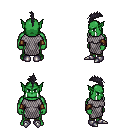
a pixel art fantasy rpg character, male body template, orc, green skin, chain mail, teal pants, raven mohawk hairstyle, cloth bracers, metal boots, four views (front, back, left, right), 2x2 character sprite sheet, small pixel art, hard edges, no anti-aliasing